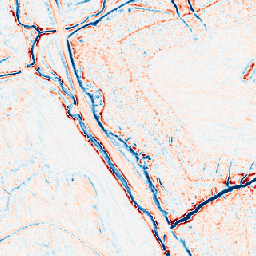
Category: edge_preserving
Decomposition family: bilateral
Decomposition parameters: d: 9
sigma_color: 25
sigma_space: 100
Upsampling method: nearest
Upsampling parameters: scale: 8
Upsampling scale: 8